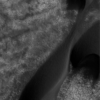
Label: not_dusty